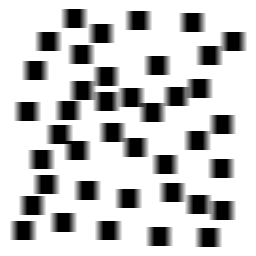
Squares: 40
Triangles: 0
Stars: 0
Total shapes: 40